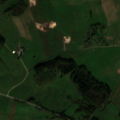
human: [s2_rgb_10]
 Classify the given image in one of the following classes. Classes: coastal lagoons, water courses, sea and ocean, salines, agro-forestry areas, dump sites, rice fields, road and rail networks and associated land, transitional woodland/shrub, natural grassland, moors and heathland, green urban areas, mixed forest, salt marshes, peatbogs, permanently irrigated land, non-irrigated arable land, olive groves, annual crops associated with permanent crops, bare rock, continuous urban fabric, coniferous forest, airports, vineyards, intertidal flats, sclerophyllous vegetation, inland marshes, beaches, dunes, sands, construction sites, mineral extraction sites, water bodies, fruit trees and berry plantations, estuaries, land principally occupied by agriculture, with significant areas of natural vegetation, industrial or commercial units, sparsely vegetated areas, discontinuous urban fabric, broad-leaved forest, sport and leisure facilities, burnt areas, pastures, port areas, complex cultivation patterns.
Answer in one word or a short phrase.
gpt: non-irrigated arable land, pastures, complex cultivation patterns, land principally occupied by agriculture, with significant areas of natural vegetation, mixed forest